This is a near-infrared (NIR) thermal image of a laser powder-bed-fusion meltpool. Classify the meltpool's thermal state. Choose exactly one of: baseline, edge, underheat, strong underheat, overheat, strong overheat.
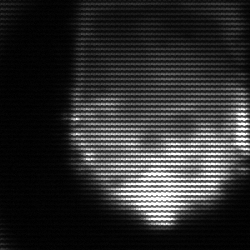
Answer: edge